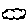
Label: cloud